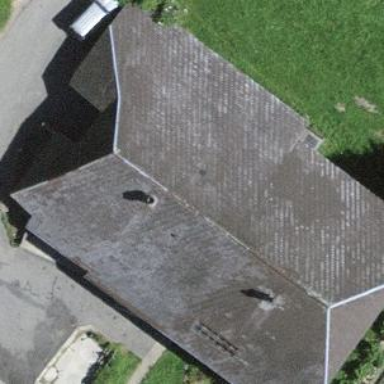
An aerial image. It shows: Farm building.